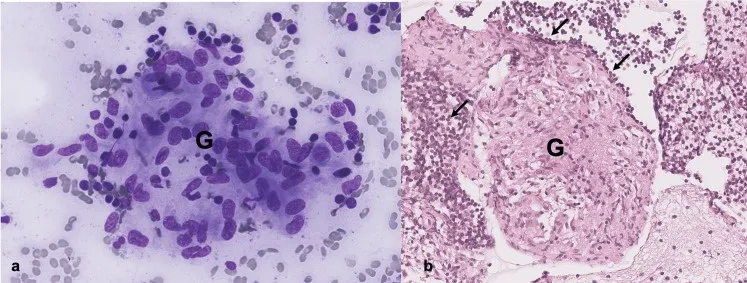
(a) Microscopic view of a granuloma , highlighting immune cells such as macrophages, and ,lymphocytes in distinctive violet hues following Giemsa staining, (b) microscopic view of a granuloma structure within a cell block sample, visualized after hematoxylin, and ,eosin staining, showcasing the distinctive cellular arrangement, and . Morphology of a non-caseating granuloma , on a background of lymphocytes (arrows). . Biopsy slides' images were provided to the Pathology Department team at the Portuguese Oncology Institute, Lisbon.
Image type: pathology (giemsa)